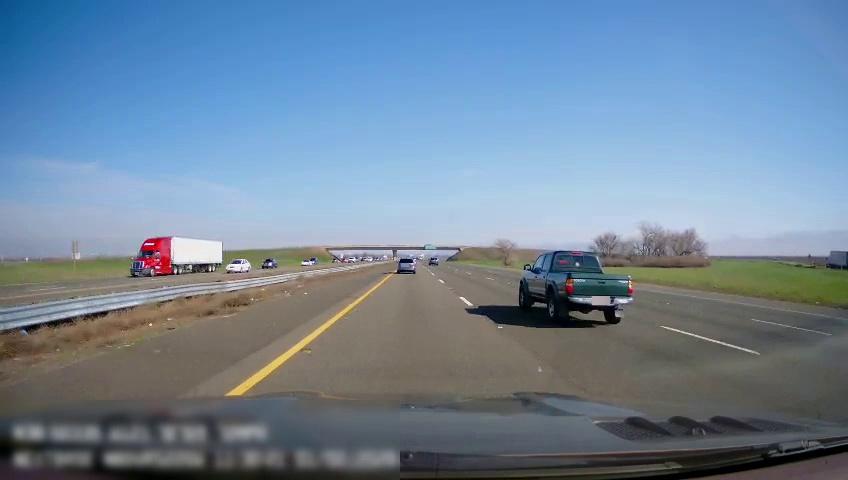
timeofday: Day
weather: Sunny
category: Drivable Space
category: Drivable Space
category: Vehicles | Truck
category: Vehicles | Car
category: Vehicles | SUV
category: Vehicles | Car
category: Vehicles | SUV
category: Vehicles | Truck
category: Vehicles | SUV
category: Vehicles | Truck
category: Lanes | Current Lane
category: Lanes | Current Lane
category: Lanes | Alternate Lane
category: Lanes | Alternate Lane
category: Lanes | Alternate Lane
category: Lanes | Opposite Lane
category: Lanes | Opposite Lane